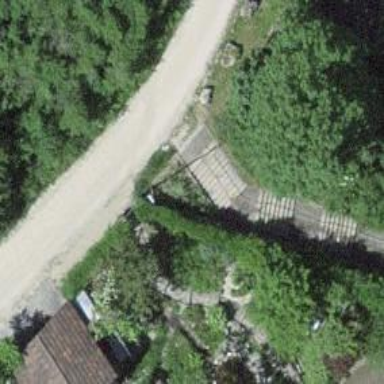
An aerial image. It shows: Road with steps.